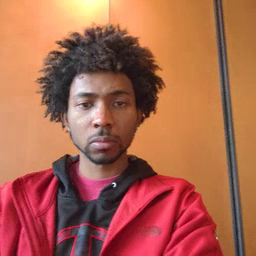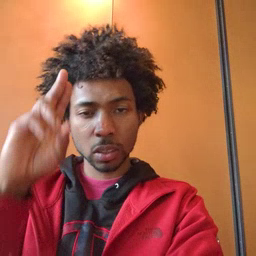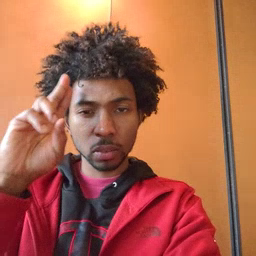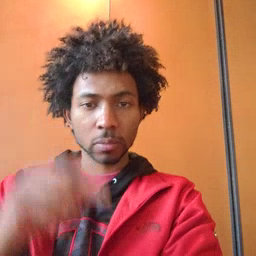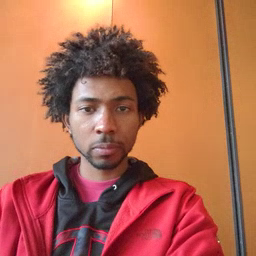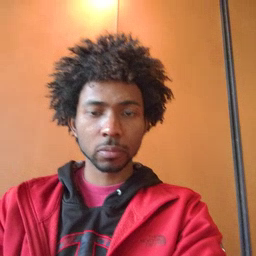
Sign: uncle